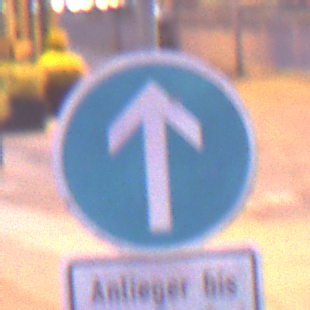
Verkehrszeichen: VorgeschriebeneFahrtrichtungGeradeaus
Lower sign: SonstigeFahrzeugePersonengruppenFrei3
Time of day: Night
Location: Outdoor (Urban)
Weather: PartlyCloudy
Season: NotSpecified
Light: Artificial